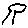
Label: tree